Question: I'm using <URL> to send events to Google Analytics from my rails back-end.
When I send events, the "hostname" is not set (in Content > Events > click on an event > set "Second dimension" to hostname).
---

---
Here's a simplified version of how I send my events:
'''
gabba ||= Gabba::Gabba.new(Settings.google_analytics.ua_code, "none")
gabba.identify_user(cookies[:__utma], cookies[:__utmz])
gabba.event("Submissions", "submit_for_review")
'''
My question is:
I thought it was from the utmz cookie, but it doesn't work.
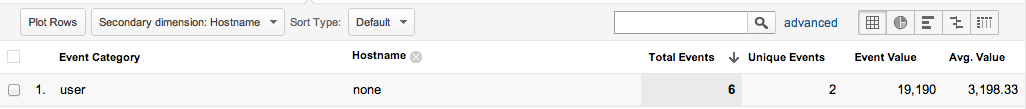
Answer: Try this:
'''
g = Gabba::Gabba.new("CODE", "mydomain.com")
'''